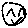
Label: smiley face